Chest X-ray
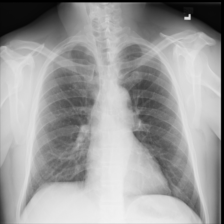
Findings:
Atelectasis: negative
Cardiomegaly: negative
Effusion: negative
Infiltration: negative
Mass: negative
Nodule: negative
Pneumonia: negative
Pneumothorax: negative
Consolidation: negative
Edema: negative
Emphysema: negative
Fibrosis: negative
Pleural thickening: negative
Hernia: negative